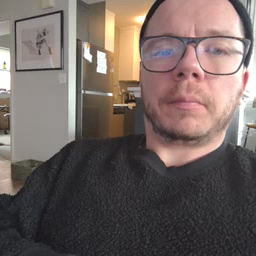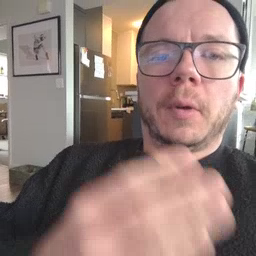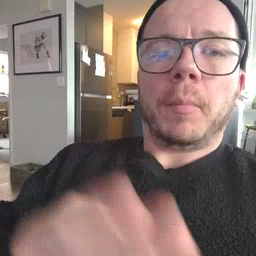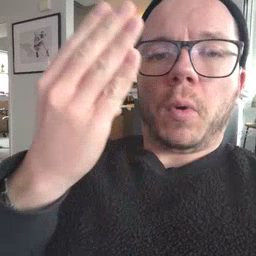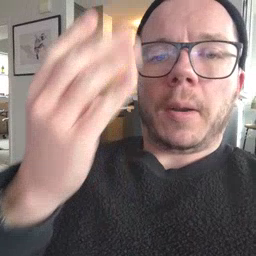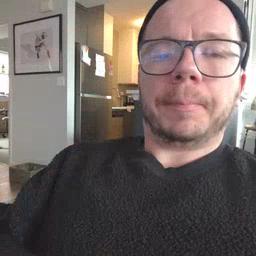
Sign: morning